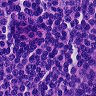
Metastatic tissue present: no